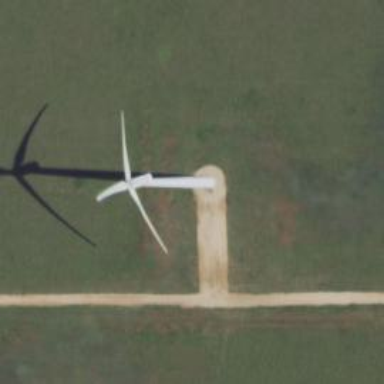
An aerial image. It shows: Wind generator powered by horizontal axis wind turbine.